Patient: sex M, age 55
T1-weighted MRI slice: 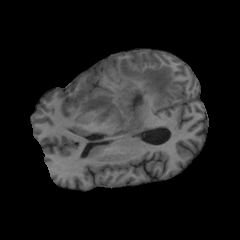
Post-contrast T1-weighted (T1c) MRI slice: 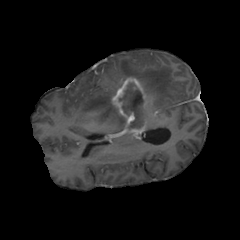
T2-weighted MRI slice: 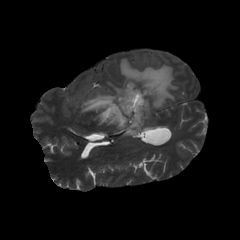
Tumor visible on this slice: yes
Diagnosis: Glioblastoma, IDH-wildtype
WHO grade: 4